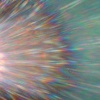
Label: sunburn